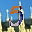
Label: 5